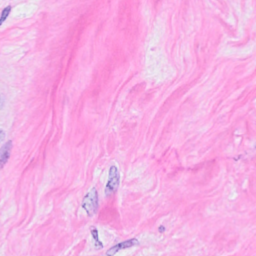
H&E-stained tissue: Breast